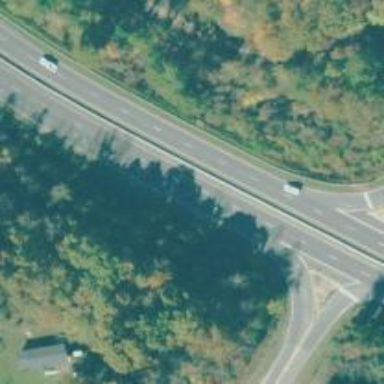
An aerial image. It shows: Trunk highway with expressway features.